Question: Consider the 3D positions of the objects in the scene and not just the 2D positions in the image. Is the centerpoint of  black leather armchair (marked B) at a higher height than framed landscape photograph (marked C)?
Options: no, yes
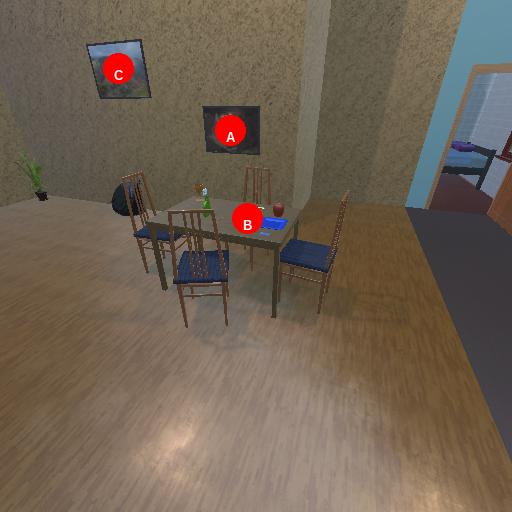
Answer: no